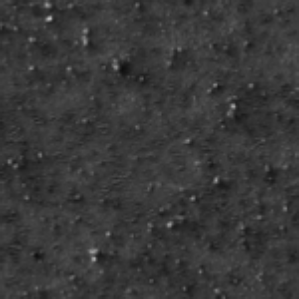
Label: frost